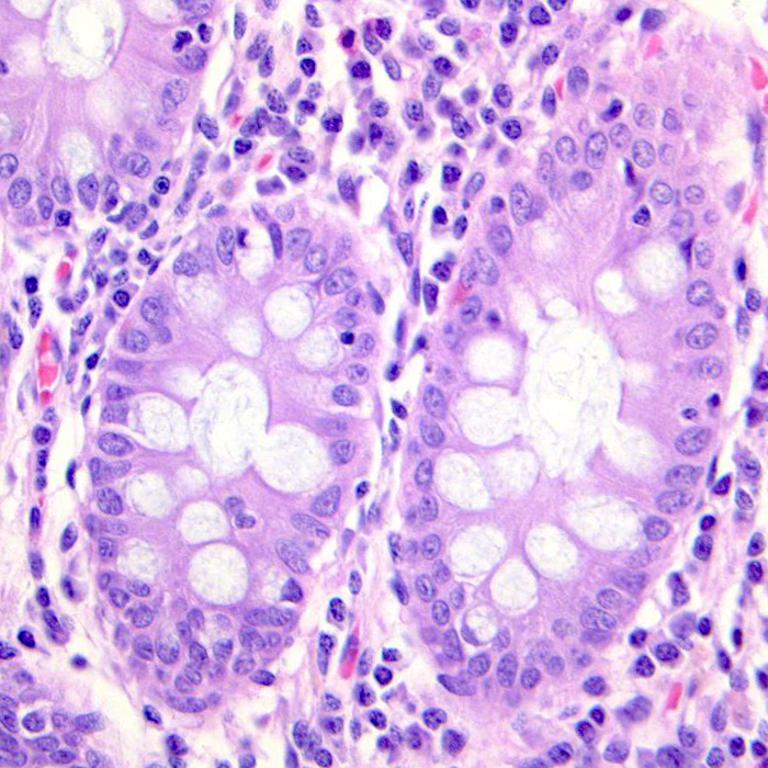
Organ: colon
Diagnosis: benign